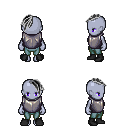
a pixel art fantasy rpg character, female body template, dark elf, purple skin, steel chest armor, teal pants, gray long mohawk hairstyle, black shoes, four views (front, back, left, right), 2x2 character sprite sheet, small pixel art, hard edges, no anti-aliasing